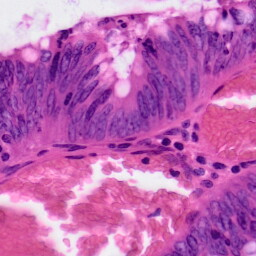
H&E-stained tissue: Colon